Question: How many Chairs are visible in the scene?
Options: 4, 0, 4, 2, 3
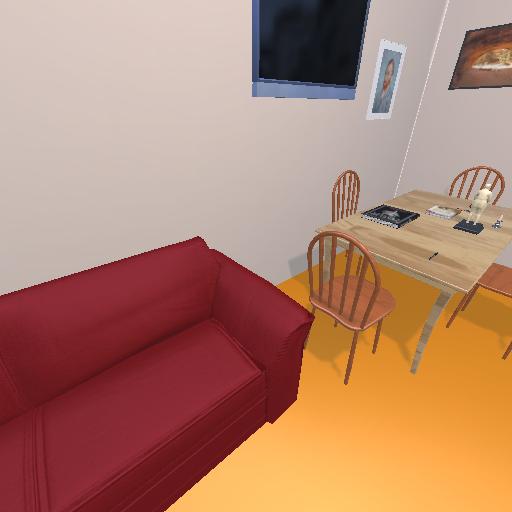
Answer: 4